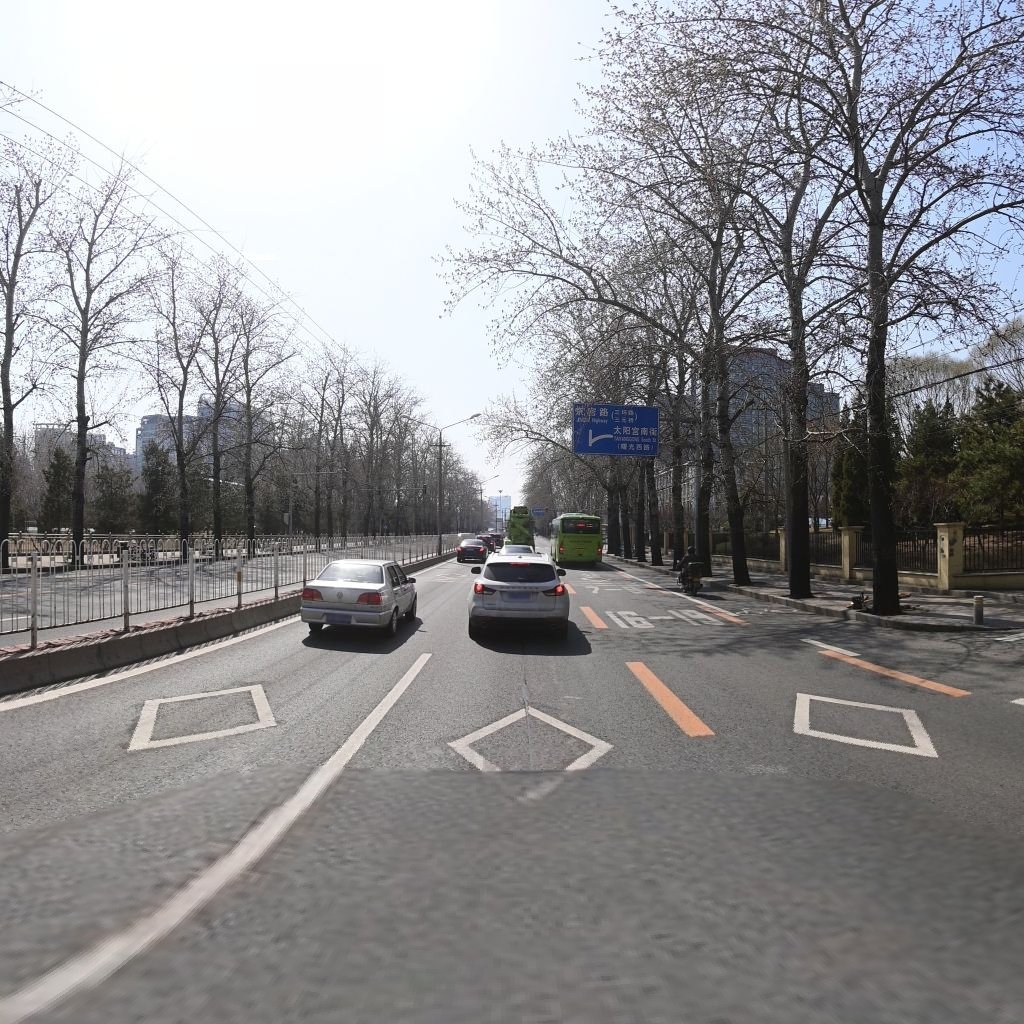
Region: Chaoyang
Road damage annotations: longitudinal patch